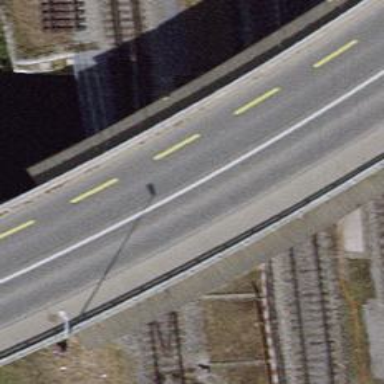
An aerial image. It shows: Secondary road bridge with asphalt surface and cycle lane on the left.